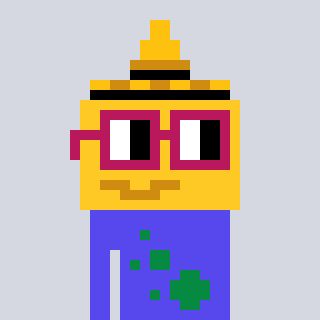
a pixel art character with square dark red glasses, a mustard-shaped head and a computerblue-colored body on a cool background